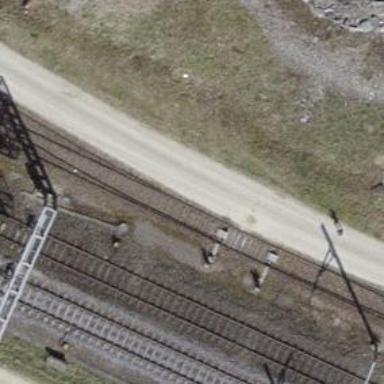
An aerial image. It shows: Railway switch.